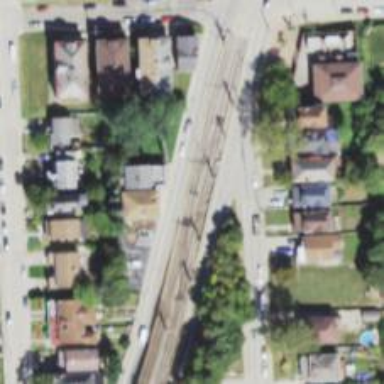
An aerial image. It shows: Light rail railway with electrified contact line.